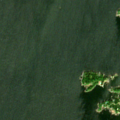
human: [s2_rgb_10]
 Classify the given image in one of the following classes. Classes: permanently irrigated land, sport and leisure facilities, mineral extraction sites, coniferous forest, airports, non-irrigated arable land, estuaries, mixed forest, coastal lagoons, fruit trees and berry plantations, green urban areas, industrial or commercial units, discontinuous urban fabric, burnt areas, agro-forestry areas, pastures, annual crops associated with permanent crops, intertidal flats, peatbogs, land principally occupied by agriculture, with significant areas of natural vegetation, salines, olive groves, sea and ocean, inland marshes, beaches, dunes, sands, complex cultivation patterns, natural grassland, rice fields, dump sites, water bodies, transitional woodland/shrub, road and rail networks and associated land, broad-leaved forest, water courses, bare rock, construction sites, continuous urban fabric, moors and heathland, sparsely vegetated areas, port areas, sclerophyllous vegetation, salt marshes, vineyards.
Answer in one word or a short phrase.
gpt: mixed forest, sea and ocean